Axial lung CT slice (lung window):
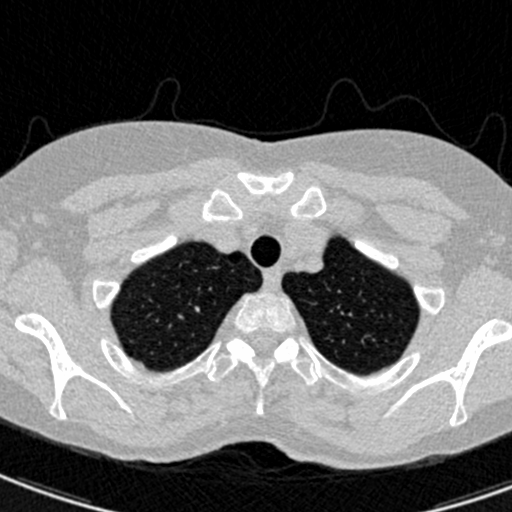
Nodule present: no